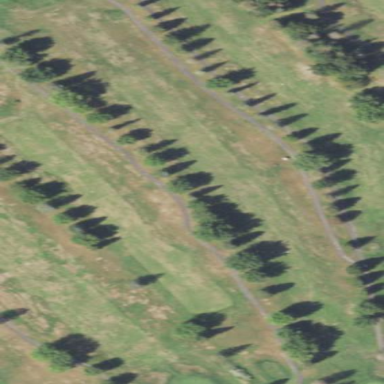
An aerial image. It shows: Golf fairway surrounded by grass.